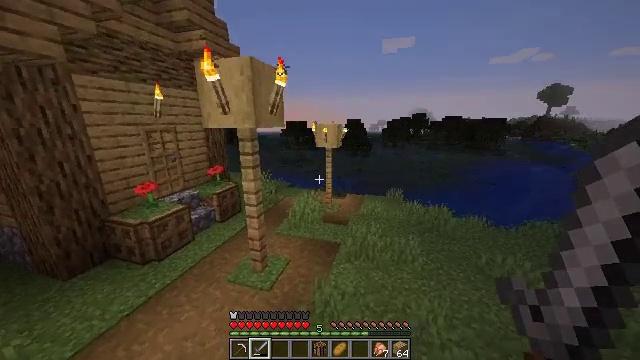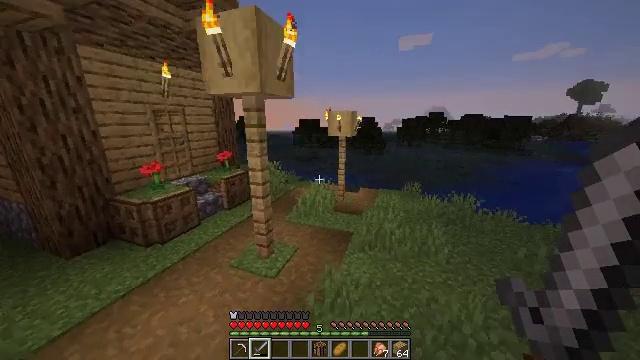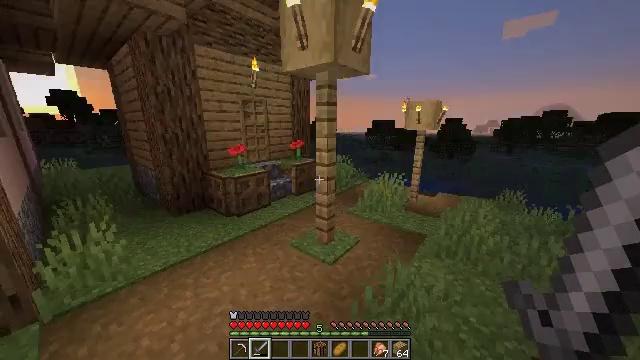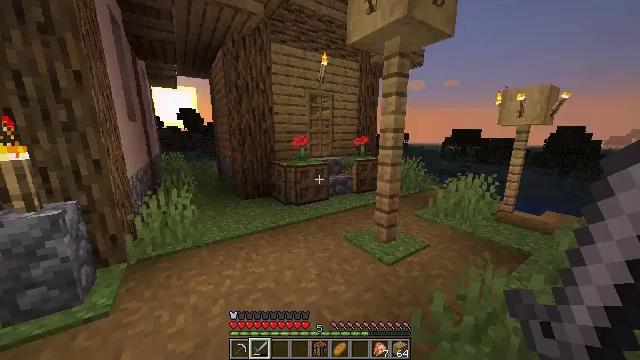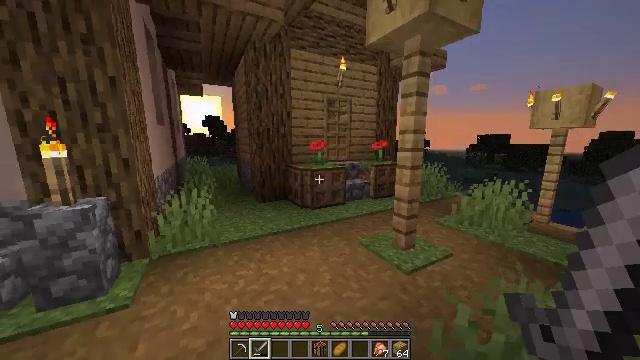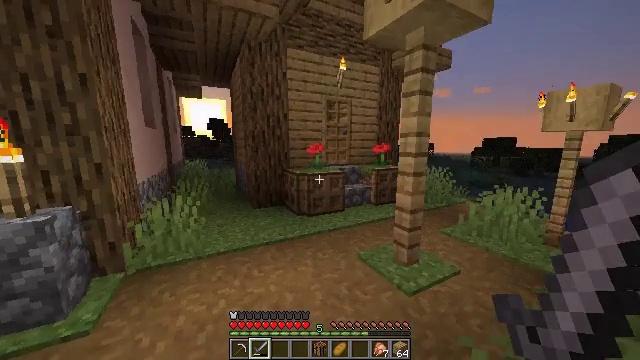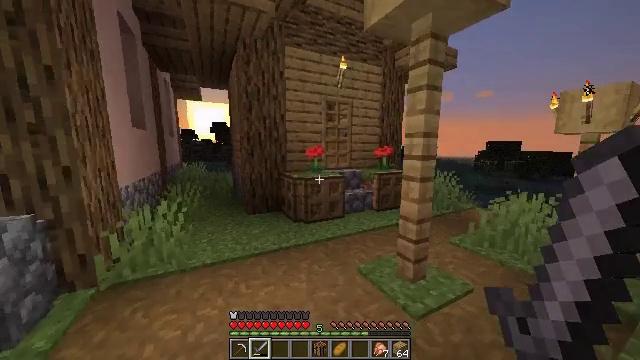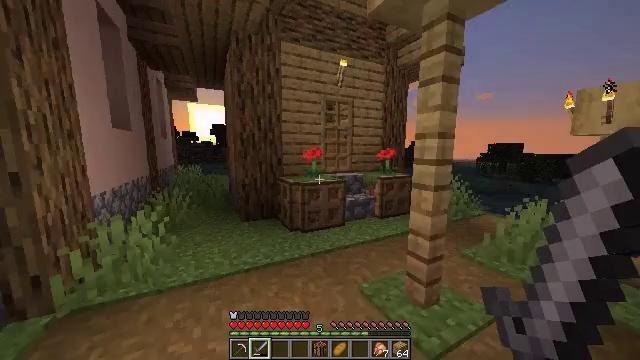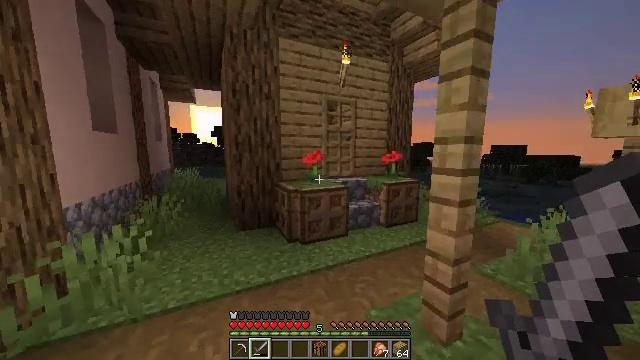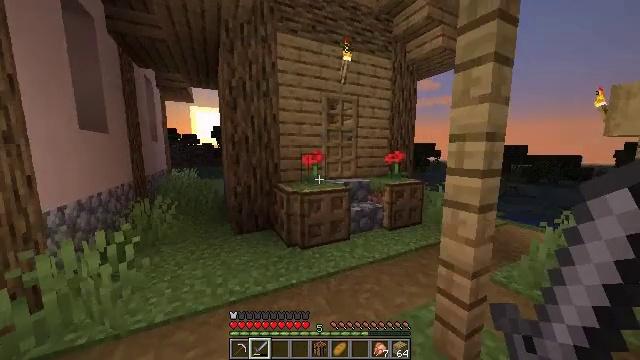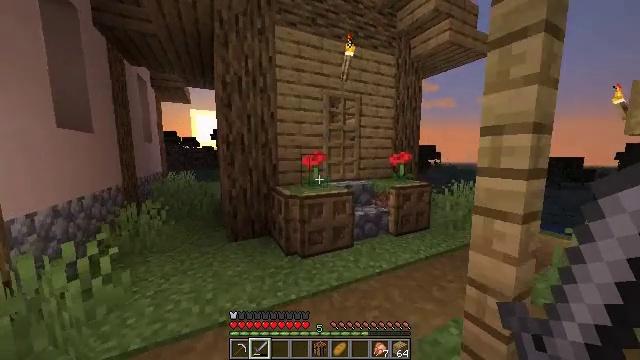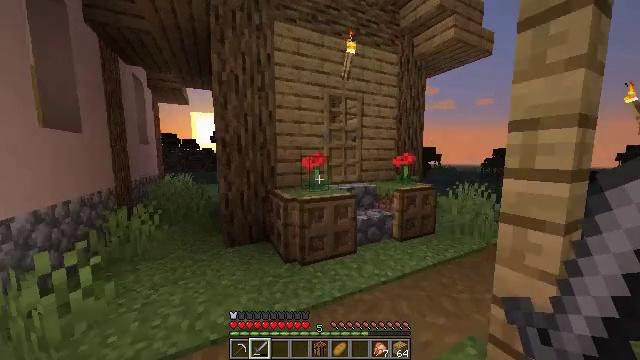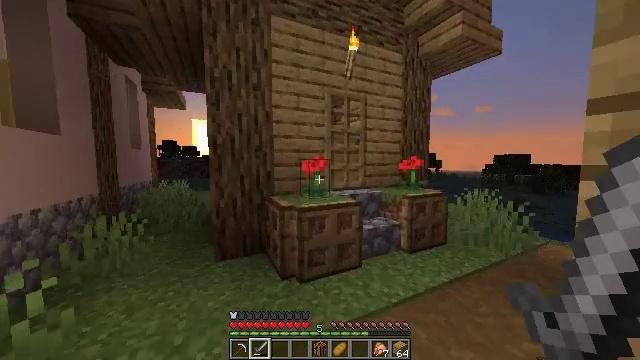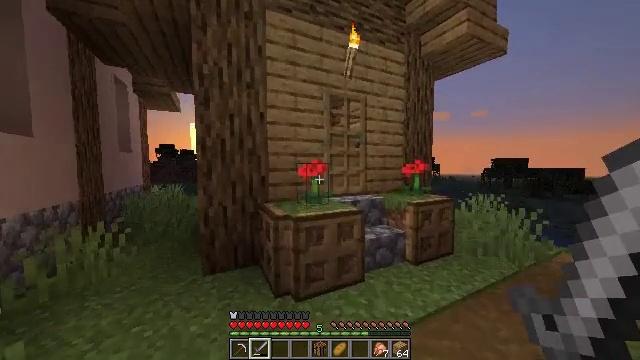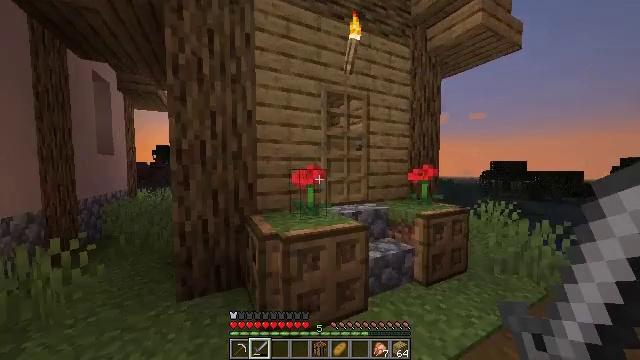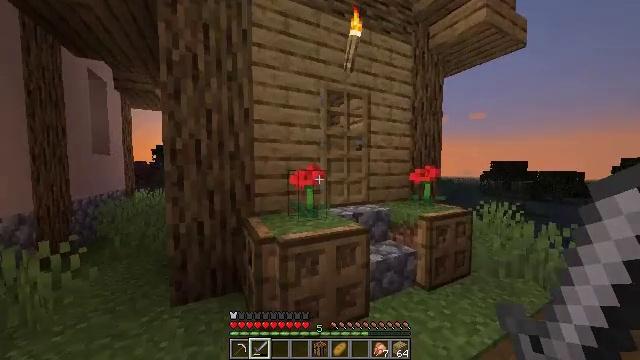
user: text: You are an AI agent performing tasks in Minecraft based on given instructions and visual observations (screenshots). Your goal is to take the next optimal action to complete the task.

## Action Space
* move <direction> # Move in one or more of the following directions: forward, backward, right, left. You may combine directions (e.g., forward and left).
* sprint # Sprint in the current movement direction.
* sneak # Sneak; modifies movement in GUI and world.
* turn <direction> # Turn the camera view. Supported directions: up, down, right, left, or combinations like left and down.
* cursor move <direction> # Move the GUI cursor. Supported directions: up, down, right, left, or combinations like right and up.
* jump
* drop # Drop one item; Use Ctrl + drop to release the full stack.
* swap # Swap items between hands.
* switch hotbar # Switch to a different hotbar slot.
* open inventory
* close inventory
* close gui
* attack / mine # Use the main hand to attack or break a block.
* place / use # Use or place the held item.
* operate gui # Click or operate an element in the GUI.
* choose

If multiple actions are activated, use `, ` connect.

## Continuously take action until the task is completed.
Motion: motion action
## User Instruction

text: Hunt animals.
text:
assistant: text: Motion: move forward, sprint, turn left
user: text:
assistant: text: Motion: move forward, sprint, turn left
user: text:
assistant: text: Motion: move forward, sprint, turn left and up
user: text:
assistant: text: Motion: move forward, sprint, turn left and up
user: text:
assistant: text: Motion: move forward, sprint
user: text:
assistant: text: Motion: move forward, sprint
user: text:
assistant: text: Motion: move forward, sprint
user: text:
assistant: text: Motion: move forward, sprint
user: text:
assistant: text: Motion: move forward
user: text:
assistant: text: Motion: move forward
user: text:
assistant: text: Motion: move forward
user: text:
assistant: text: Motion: move forward, turn up
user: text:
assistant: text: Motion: move forward, turn up
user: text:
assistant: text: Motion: move forward
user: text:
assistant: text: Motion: move forward
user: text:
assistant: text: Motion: move forward and move right, use / place
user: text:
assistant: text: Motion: move forward and move right, use / place
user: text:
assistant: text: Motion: move forward and move right, use / place
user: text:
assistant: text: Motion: move forward and move right, use / place
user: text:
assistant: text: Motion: move forward and move right, turn left
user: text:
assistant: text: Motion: move forward, turn left
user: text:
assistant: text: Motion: move forward, turn left
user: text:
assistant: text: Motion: move forward, turn left, use / place
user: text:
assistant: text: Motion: move forward, turn left, use / place
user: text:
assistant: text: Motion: move forward, use / place
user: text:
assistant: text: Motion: move forward, turn left and down, use / place
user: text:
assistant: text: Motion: move forward, turn left and down
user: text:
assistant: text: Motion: move forward, turn left and down
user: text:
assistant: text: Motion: move forward, turn left and down
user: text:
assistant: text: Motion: move forward